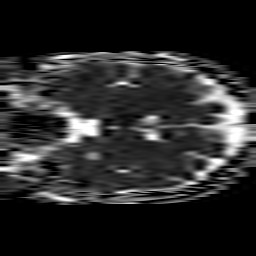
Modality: ADC
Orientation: coronal
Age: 41
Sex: female
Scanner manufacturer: philips
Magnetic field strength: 1.5 T
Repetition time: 4.813 s
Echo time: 0.07764 s